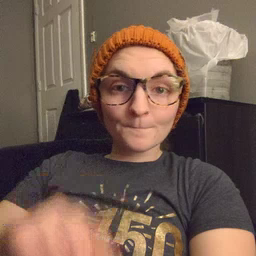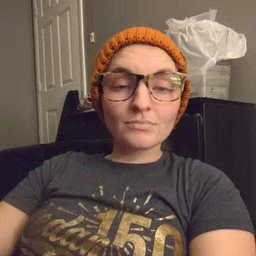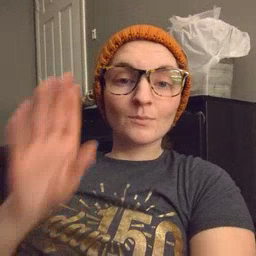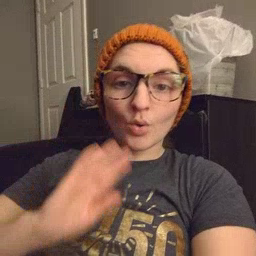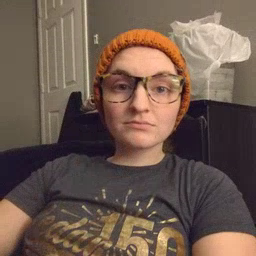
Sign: brown